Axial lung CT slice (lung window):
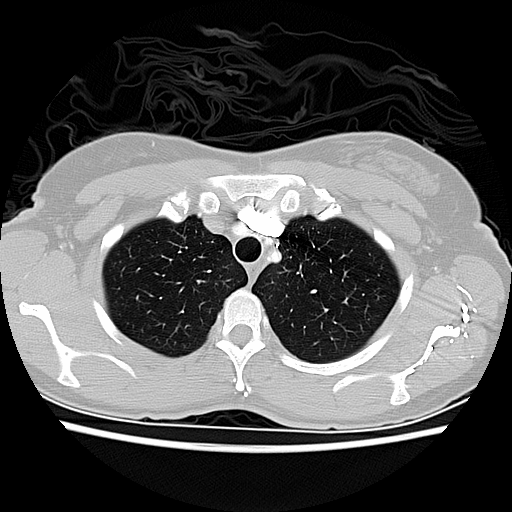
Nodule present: no